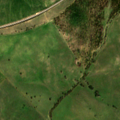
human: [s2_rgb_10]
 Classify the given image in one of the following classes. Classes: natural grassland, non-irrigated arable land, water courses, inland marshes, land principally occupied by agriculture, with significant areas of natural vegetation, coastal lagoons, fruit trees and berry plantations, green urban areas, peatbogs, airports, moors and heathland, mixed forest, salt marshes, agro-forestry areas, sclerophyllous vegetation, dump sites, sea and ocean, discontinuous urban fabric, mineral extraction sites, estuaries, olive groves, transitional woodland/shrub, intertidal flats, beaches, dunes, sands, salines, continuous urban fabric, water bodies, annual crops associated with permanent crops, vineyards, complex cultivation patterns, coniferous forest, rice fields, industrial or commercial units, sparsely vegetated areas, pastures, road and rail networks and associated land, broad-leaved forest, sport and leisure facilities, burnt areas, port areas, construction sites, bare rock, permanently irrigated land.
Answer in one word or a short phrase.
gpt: non-irrigated arable land, transitional woodland/shrub